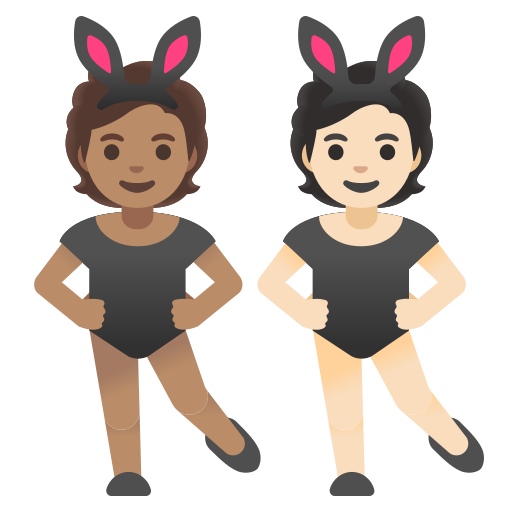
Emoji: 🧑🏽‍🐰‍🧑🏻